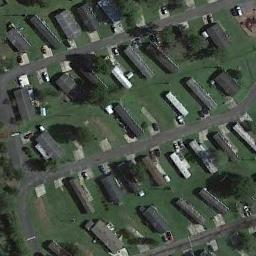
Label: residential